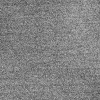
Atmospheric dust classification: dusty